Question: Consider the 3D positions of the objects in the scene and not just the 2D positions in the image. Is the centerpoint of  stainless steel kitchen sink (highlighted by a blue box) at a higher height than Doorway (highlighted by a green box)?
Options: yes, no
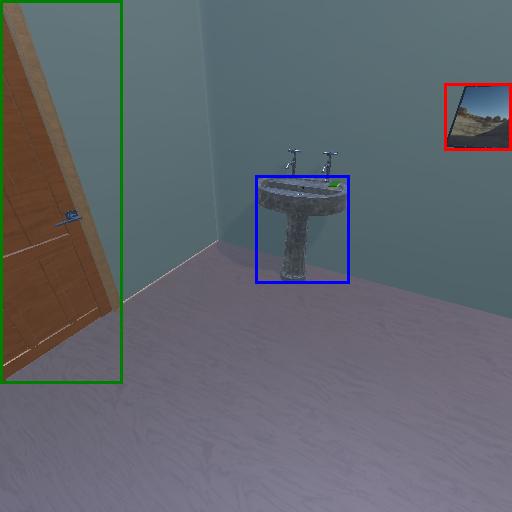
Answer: yes